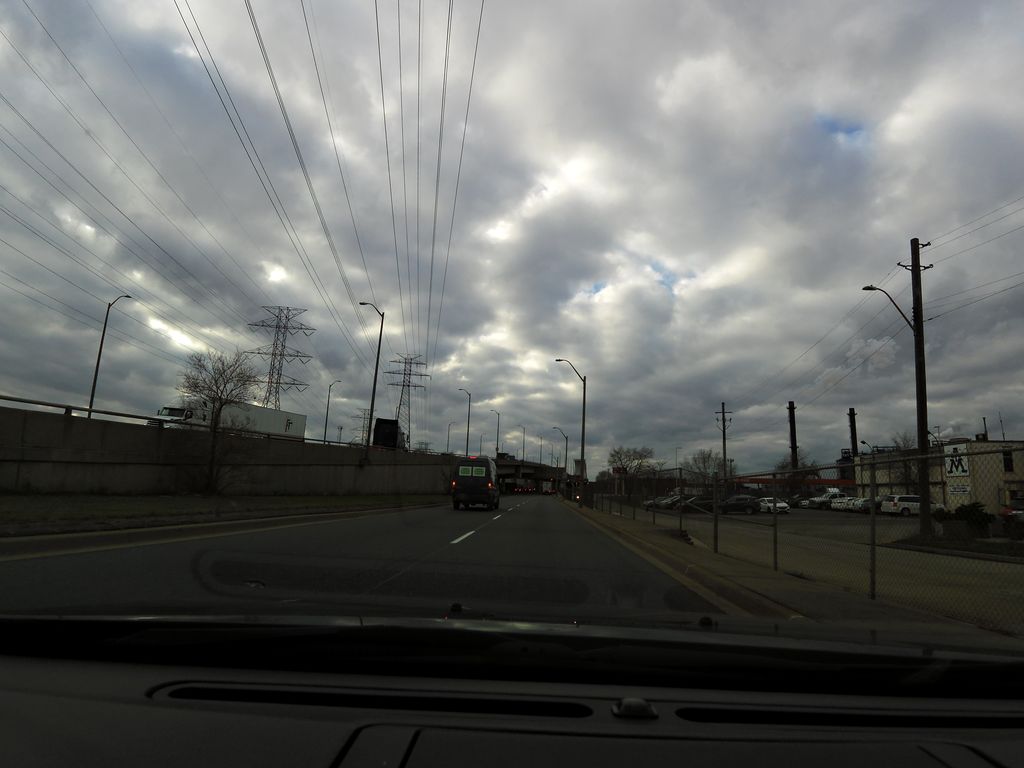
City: hamilton